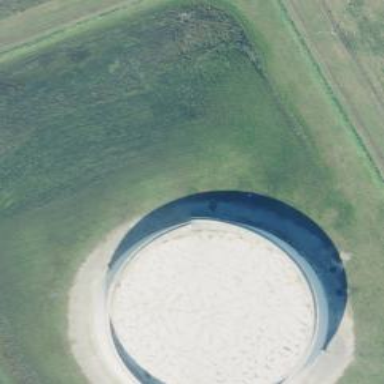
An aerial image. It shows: Storage tank which is man-made.